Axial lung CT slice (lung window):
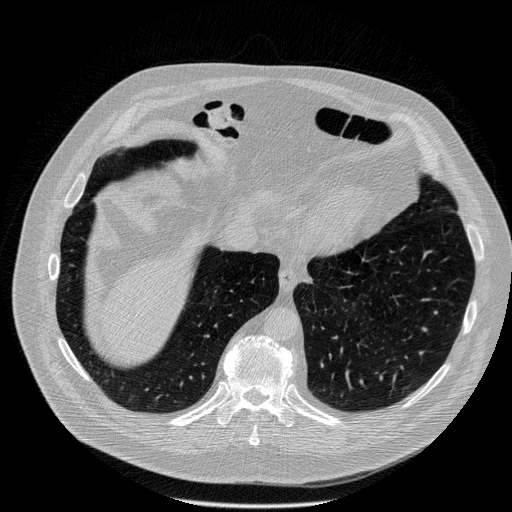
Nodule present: no